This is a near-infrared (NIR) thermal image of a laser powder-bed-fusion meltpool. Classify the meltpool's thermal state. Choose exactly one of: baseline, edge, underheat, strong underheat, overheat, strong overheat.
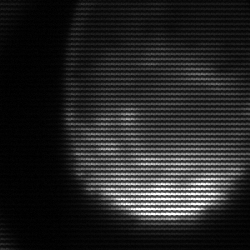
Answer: edge